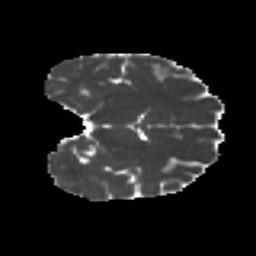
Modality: MD
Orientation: coronal
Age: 37
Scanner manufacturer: ge
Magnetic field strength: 3 T
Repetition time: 7.8 s
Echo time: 0.0608 s